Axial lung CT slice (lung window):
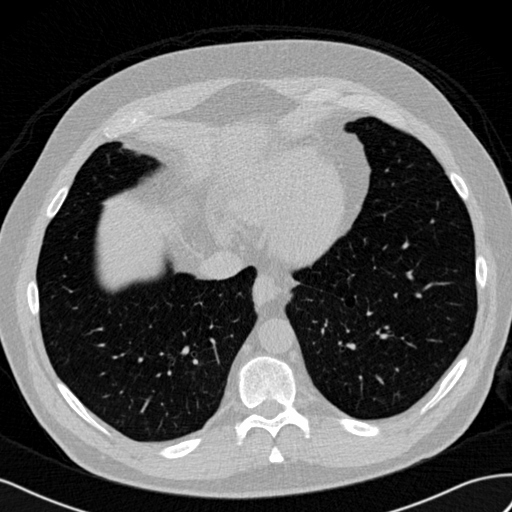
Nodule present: no